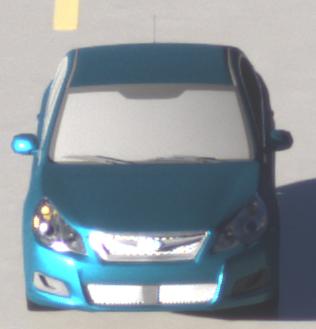
Make: Subaru
Model: Legacy 2.0R
Detailed model: Legacy (IV) Limousine
Model produced from: 2007/09
Model produced until: 2008/10
Doors: 4
Color: blue
Road condition: wet road
Daytime: sunrise or sunset
Contrast: high contrast